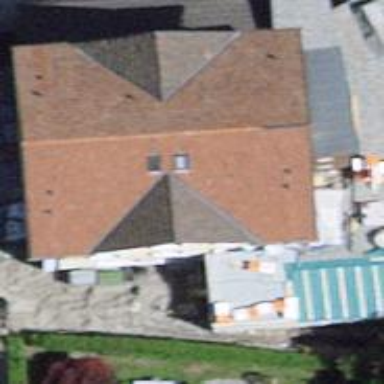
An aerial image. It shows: Hotel with restaurant.